Question: In my web page, I have a GridView, each grid view row contains a check box and a set of radio buttons in a column as shown in code. If a check box is selected, the radio buttons will be enabled to true to select as shown in screenshot image. At the bottom we have a submit button to save selected details. On button save click I need to validate the controls, like required field validator for radio buttons.

My problem is Javascript to validate the Radio button selection at the client side.
And I tried below Javascript
'''
<script language="javascript">
function Validate() {
var RB1 = document.getElementById("rdbPlans");
var radio = RB1.getElementsByTagName("input");
var isChecked = false;
for (var i = 0; i < radio.length; i++) {
if (radio[i].checked) {
isChecked = true;
break;
}
}
if (!isChecked) {
alert("Please select an Plan");
}
return isChecked;
}
</script>
'''
//But it is not working.
And GridView Columns are
'''
<Columns>
<asp:TemplateField HeaderText="Select">
<ItemTemplate>
<asp:CheckBox ID="CheckBox1" runat="server" OnCheckedChanged="CheckBox1_OnCheckedChanged"
AutoPostBack="true" />
</ItemTemplate>
</asp:TemplateField>
<asp:BoundField DataField="Name" HeaderText="name">
<HeaderStyle Width="30%" />
</asp:BoundField>
<asp:TemplateField HeaderText="Plans">
<ItemTemplate>
<asp:RadioButtonList ID="rdbPlans" runat="server" AutoPostBack="true"
OnSelectedIndexChanged="rdbPlan_OnSelectedIndexChanged" Enabled="false">
</asp:RadioButtonList>
</ItemTemplate>
</asp:TemplateField>
<asp:TemplateField HeaderText="Amount" FooterStyle-HorizontalAlign="Center">
<ItemTemplate>
<asp:TextBox ID="txtAmount" Width="80px" runat="server" Text="0.00" Style="text-align: right"
OnTextChanged="txtAmount_OnTextChanged" AutoPostBack="true" Enabled="false"
CssClass="txtBox" />
</ItemTemplate>
<FooterTemplate>
<asp:TextBox ID="txtTotalAmount" Width="80px" runat="server" CssClass="txtBox" Text="0.00"
Style="text-align: right;" />
</FooterTemplate>
<HeaderStyle Width="20%" HorizontalAlign="Center" />
</asp:TemplateField>
'''
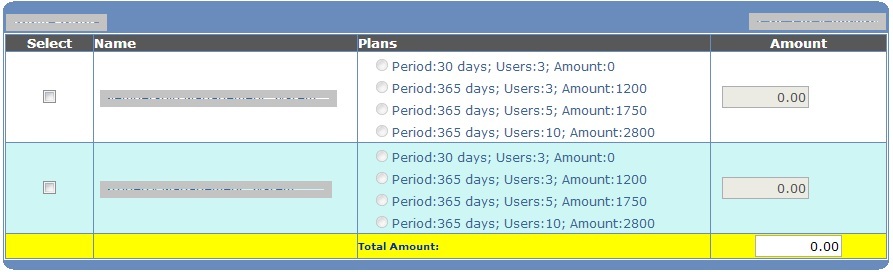
Answer: Please follow below steps, it may help you:
1. Defined public variable RadioButtonListClientIDs for storing dynamic generated RadioButtonList names with comma
2. Find the RadioButtonList on RowCreated event of GridView
3. get client id of RadioButtonList and store into RadioButtonListClientIDs with comma
4. Define javascript varialble as follow var rblistid ='<%=RadioButtonListClientIDs%>';
5. using split function you can convert array from rblistid. var rbid = rblistid.split(","), for (i = 0, l = rbid.length; i < l; i += 2) {
$( "input[name=" + rbid[i] + "]:radio" ).each (function( index ) {
alert(this.checked);
});
}
from above logic you will find all checkboxes and its status and you can proceed your validations